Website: bh-photo
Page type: customer-info-address
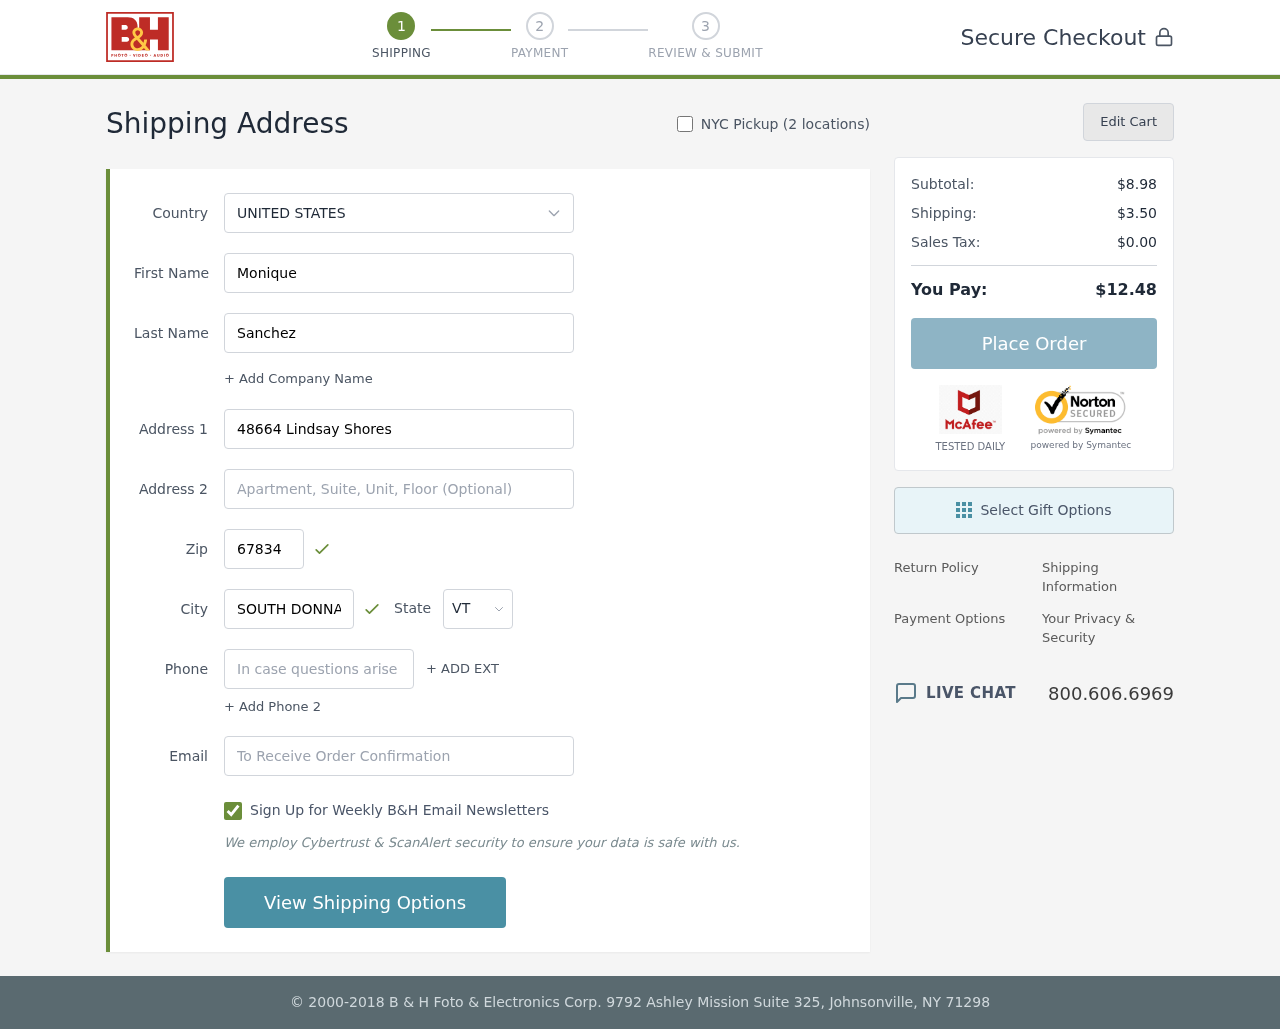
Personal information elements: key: PII_CITY
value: South Donnahaven
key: PII_COUNTRY
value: United States
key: PII_EMAIL
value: moniquesanchez@yahoo.com
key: PII_FIRSTNAME
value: Monique
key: PII_LASTNAME
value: Sanchez
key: PII_PHONE
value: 9413586099
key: PII_POSTCODE
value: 67834
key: PII_STATE_ABBR
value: VT
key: PII_STREET
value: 48664 Lindsay Shores
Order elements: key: ORDER_SUBTOTAL
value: $8.98
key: ORDER_SHIPPING_COST
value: $3.50
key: ORDER_TAX
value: $0.00
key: ORDER_TOTAL
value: $12.48